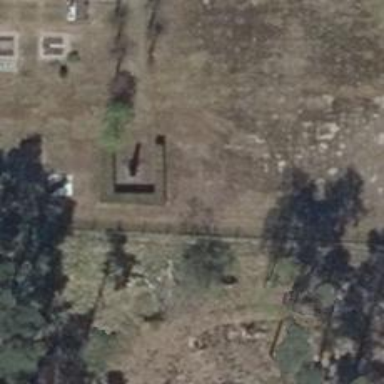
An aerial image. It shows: Memorial site with historic significance.